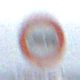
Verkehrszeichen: VerbotLastkraftwagenMitAnhaenger
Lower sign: ZeitangabenMitBeschraenkungAufWochentage3
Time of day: Midday
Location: Outdoor (Nature)
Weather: PartlyCloudy
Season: NotSpecified
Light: Natural